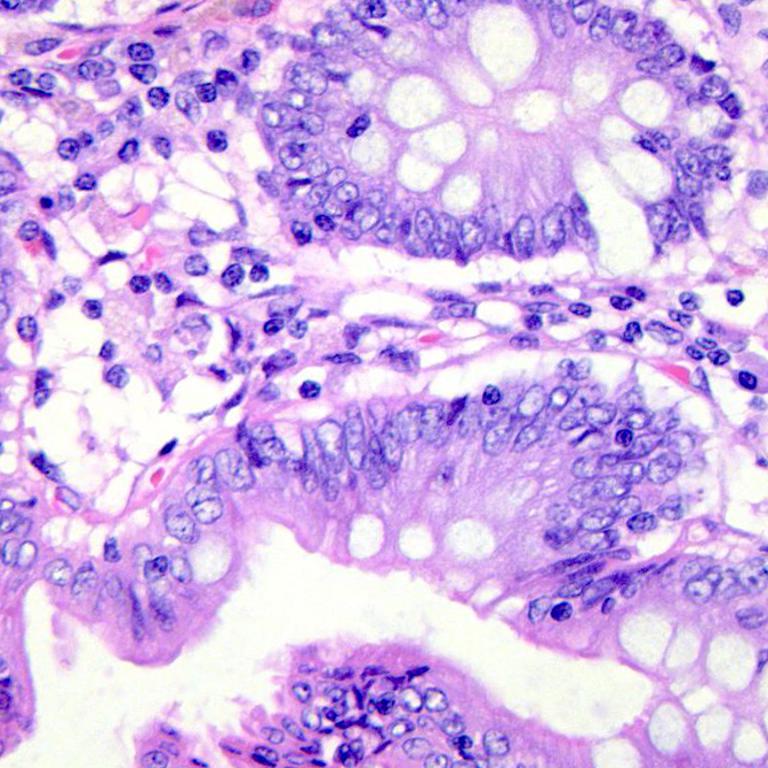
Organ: colon
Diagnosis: benign